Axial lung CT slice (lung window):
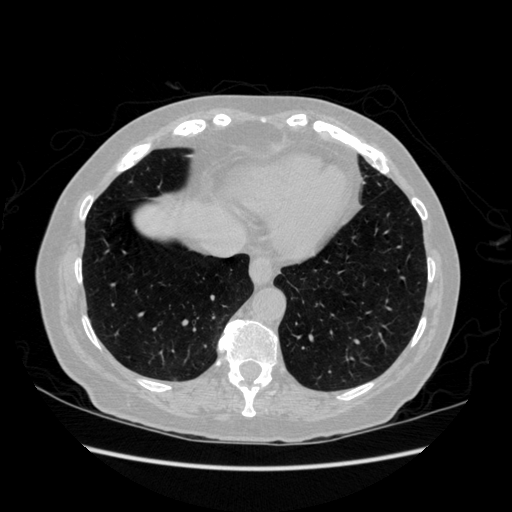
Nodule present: no